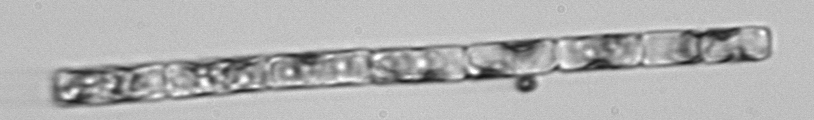
Label: Guinardia_delicatula